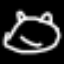
Label: frog